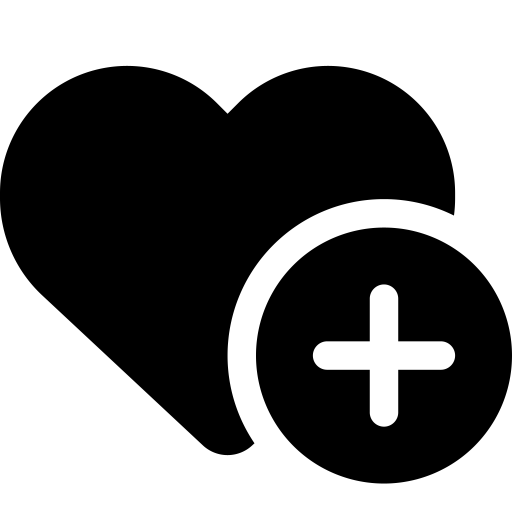
Tags: icon, FontAwesome, fa-icon, solid, heart, circle, plus